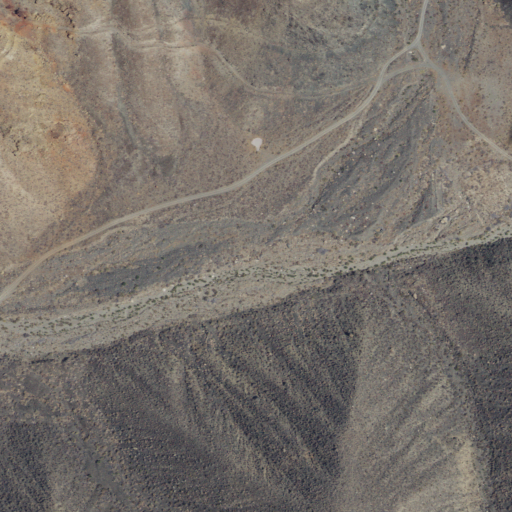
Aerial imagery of valley in California named Marble Canyon containing shrub and grassland